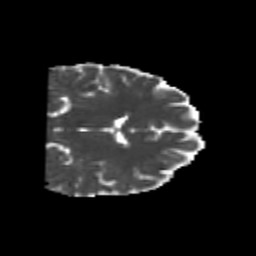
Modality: MD
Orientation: coronal
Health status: healthy
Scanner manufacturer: philips
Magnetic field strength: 3 T
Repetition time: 6.964 s
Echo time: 0.092 s